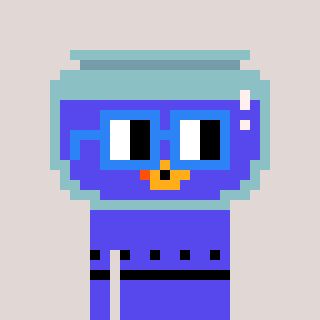
a pixel art character with square blue glasses, a goldfish-shaped head and a computerblue-colored body on a warm background